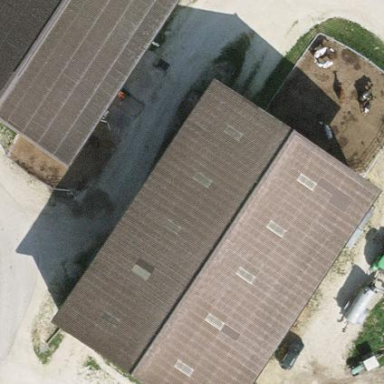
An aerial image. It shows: Farmyard area.